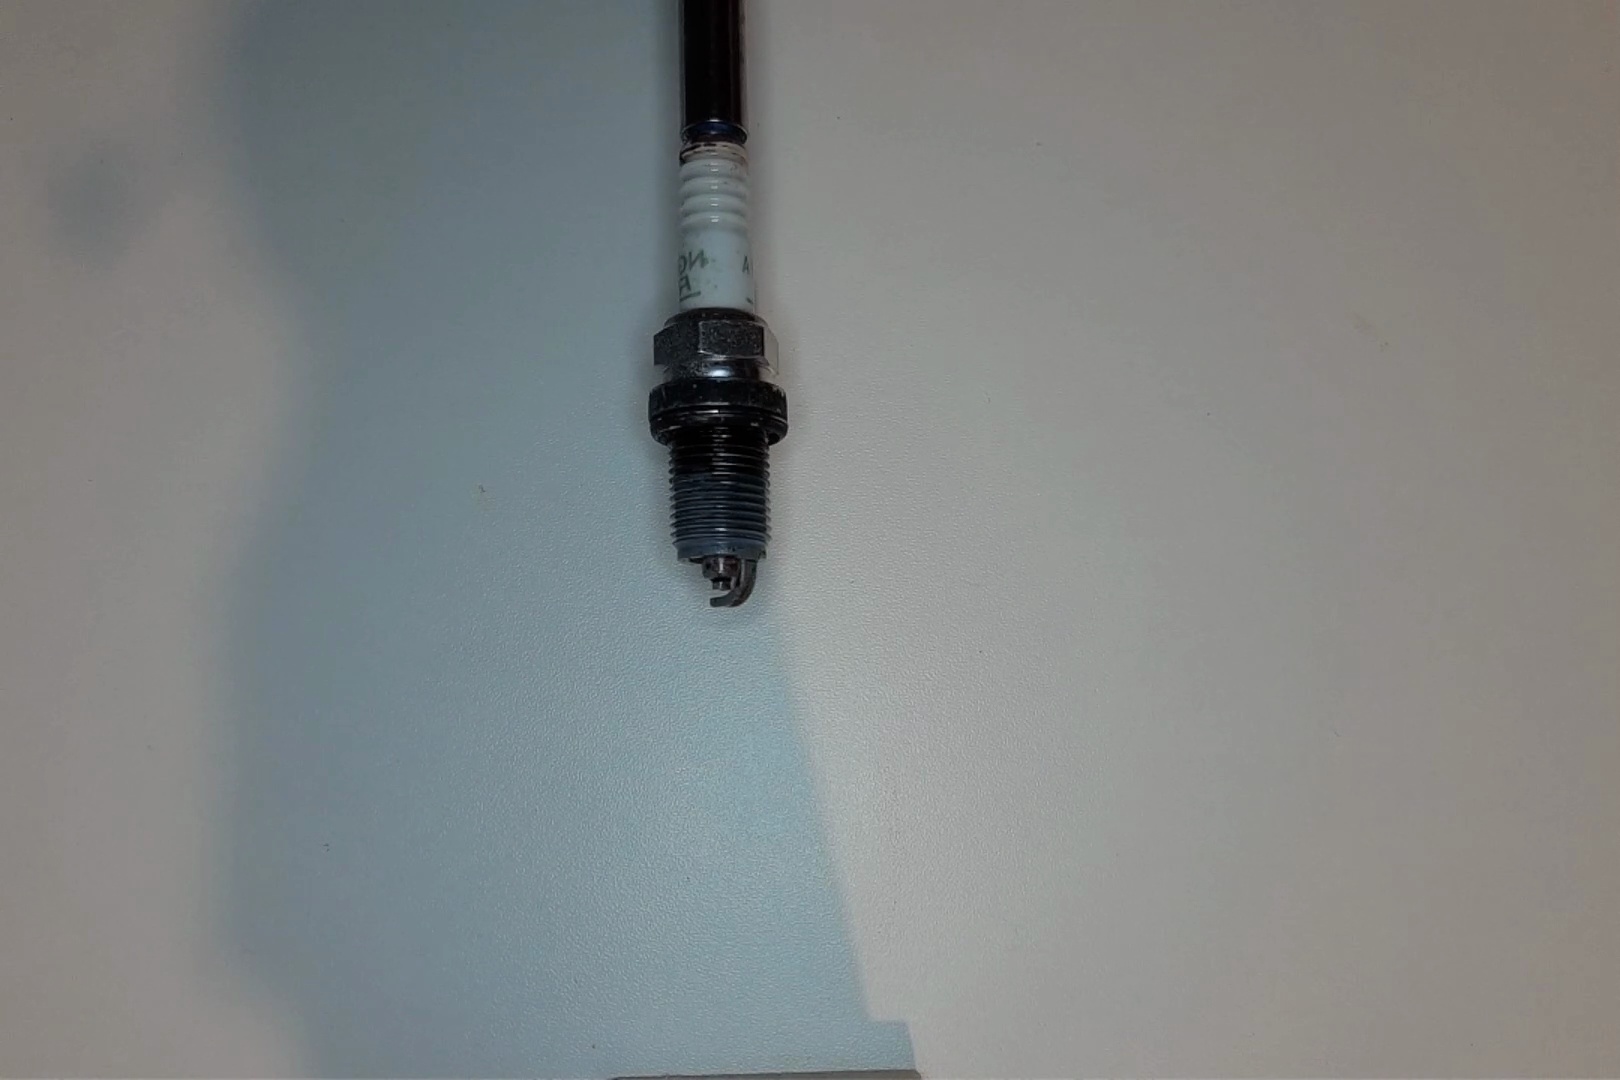
Label: anomaly